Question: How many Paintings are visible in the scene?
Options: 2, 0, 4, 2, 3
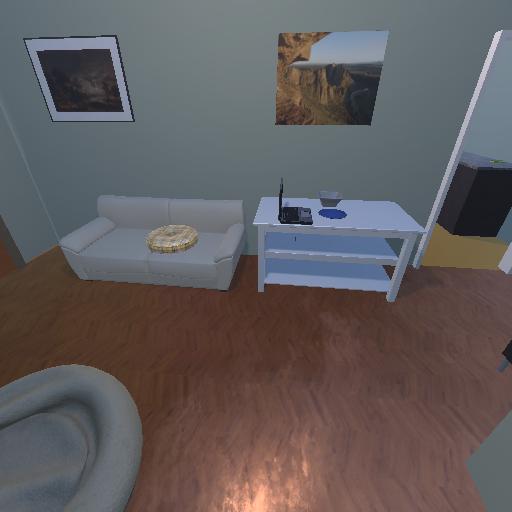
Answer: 2